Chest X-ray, AP view. Patient: 25 years old, sex M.
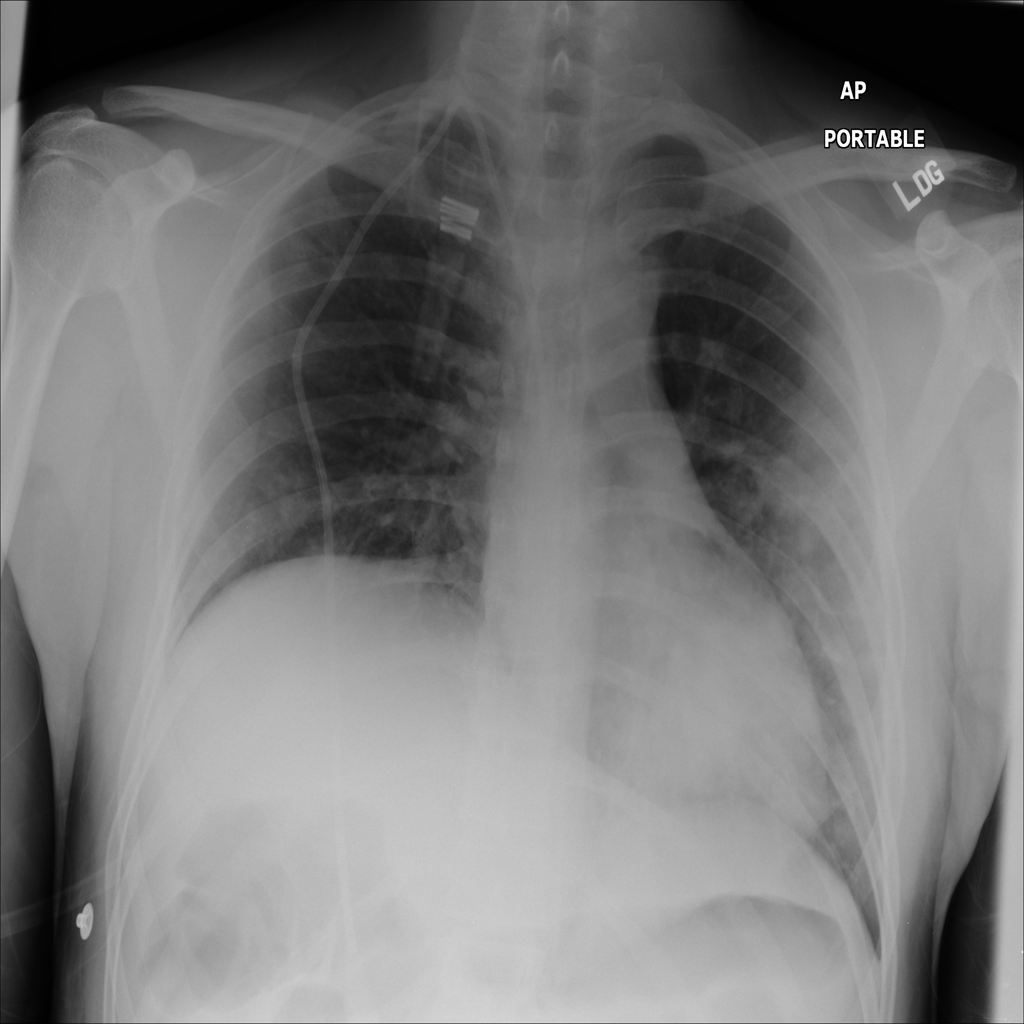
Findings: Pneumonia